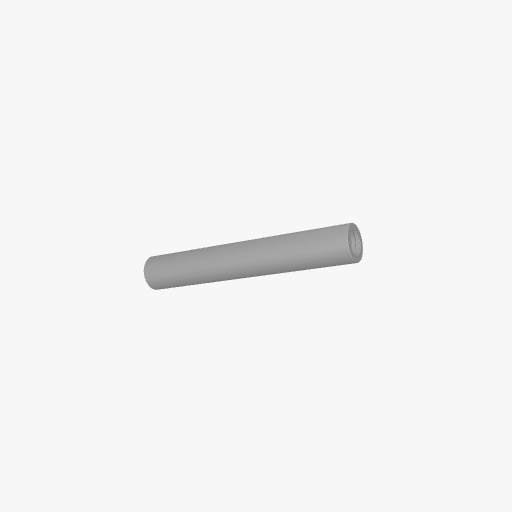
Part: Standoff6OD38